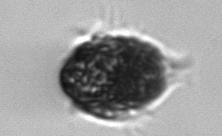
Label: Mesodinium